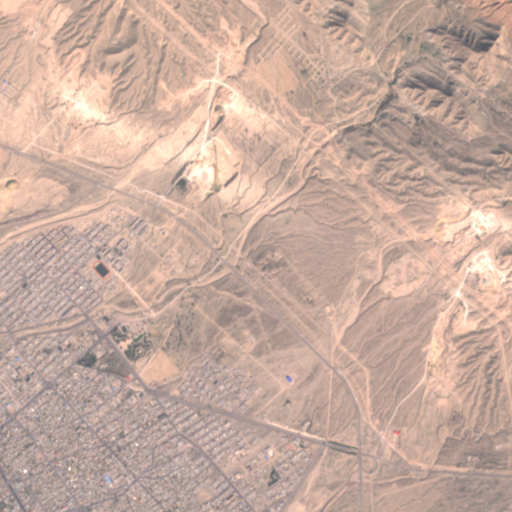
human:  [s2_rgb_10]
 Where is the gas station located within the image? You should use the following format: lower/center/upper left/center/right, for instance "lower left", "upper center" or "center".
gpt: The gas station is located in the center left of the image.
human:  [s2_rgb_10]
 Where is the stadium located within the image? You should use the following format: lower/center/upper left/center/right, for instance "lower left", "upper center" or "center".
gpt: The stadium is located in the lower left of the image.
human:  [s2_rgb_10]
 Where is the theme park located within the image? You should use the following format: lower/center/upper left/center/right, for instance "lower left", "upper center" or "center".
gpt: The theme park is located in the center left of the image.
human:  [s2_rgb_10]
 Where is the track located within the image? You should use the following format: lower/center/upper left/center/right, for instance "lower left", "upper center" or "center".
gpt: There is no track in the image.